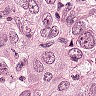
Metastatic tissue present: yes